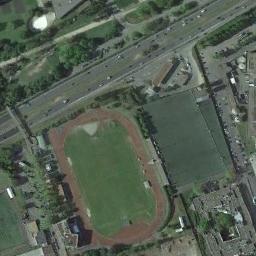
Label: ground_track_field